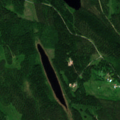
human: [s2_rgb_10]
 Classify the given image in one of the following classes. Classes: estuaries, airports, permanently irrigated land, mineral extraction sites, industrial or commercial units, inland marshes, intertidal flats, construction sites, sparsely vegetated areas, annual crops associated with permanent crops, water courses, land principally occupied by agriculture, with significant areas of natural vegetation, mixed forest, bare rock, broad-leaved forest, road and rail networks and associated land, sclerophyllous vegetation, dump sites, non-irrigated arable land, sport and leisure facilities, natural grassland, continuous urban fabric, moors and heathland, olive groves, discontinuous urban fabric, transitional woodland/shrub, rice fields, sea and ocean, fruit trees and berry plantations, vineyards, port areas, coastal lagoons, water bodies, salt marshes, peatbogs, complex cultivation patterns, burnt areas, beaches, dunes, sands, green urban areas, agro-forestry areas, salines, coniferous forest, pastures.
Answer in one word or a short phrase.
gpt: coniferous forest, mixed forest, water bodies